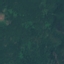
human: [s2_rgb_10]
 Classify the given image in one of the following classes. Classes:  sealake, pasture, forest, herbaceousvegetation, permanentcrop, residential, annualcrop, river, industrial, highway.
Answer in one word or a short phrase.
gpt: Forest